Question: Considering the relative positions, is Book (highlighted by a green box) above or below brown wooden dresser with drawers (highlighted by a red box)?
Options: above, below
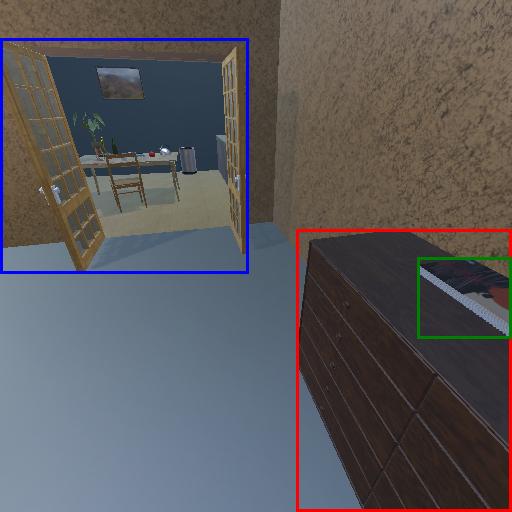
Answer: above